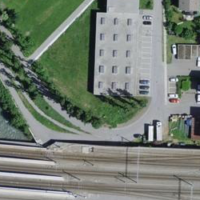
EUNIS habitat code: 54
Species observed at this site:
Corvus corone